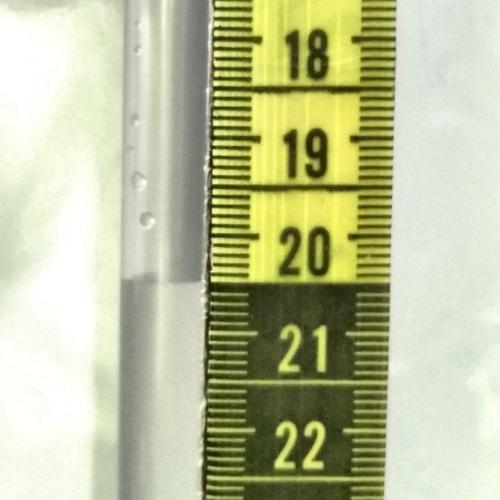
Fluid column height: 20.5 cm